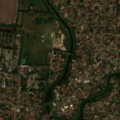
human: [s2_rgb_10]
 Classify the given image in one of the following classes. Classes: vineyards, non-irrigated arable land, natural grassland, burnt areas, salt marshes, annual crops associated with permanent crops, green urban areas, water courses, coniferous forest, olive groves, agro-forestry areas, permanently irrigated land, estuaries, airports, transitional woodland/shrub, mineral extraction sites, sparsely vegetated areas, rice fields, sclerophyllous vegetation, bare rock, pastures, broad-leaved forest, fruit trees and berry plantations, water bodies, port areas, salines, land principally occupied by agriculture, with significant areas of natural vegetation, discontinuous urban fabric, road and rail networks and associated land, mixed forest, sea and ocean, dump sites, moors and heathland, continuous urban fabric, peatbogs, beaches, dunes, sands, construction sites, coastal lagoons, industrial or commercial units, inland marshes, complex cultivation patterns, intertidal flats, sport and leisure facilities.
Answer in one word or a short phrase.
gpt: discontinuous urban fabric, sport and leisure facilities